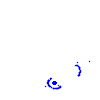
Particle: electron